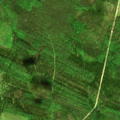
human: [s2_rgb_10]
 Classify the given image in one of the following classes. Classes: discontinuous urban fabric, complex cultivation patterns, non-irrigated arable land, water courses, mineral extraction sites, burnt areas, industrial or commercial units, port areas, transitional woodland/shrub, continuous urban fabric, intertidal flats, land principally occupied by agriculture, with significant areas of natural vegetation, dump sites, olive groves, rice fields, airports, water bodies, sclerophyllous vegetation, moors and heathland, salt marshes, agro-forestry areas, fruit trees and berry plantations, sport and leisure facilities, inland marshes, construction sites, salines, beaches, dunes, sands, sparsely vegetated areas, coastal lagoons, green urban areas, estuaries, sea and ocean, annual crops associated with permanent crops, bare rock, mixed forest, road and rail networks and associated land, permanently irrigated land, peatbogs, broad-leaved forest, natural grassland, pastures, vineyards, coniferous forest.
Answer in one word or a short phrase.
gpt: coniferous forest, mixed forest